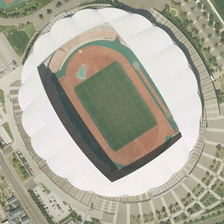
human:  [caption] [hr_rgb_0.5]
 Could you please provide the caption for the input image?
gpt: many green trees are around a large stadium .

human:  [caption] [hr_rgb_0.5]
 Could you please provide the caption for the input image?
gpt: the hue of the stadium is bright .

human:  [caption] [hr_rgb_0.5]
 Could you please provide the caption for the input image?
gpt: many green trees are around a large stadium .

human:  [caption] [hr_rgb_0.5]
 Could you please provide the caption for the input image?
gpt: the hue of the stadium is bright .

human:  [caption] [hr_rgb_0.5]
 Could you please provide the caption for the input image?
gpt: many green trees are around a large stadium .